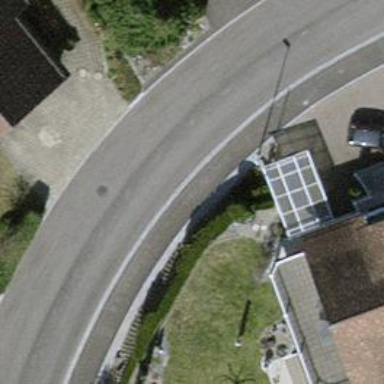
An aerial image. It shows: Sidewalk.